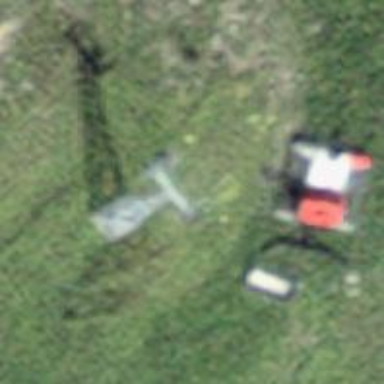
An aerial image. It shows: Pylon used for aerialway.